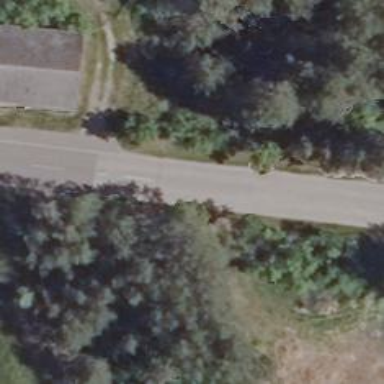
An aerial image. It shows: Tertiary road with asphalt surface.